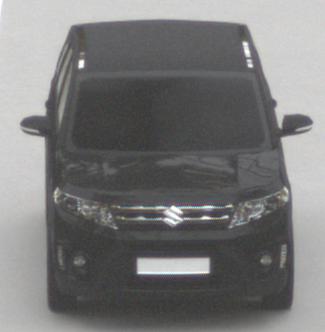
Make: Suzuki
Model: Vitara 1.6
Detailed model: Vitara (LY)
Model produced from: 2015/04
Model produced until: 2018/08
Doors: 5
Color: black
Road condition: dry road
Daytime: midday
Contrast: low contrast